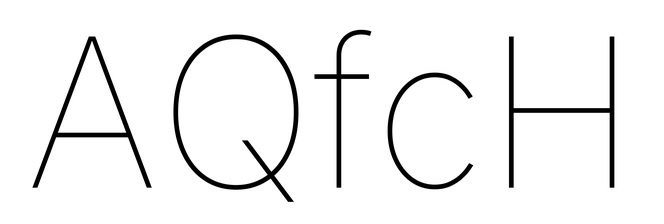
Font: Inter_Thin